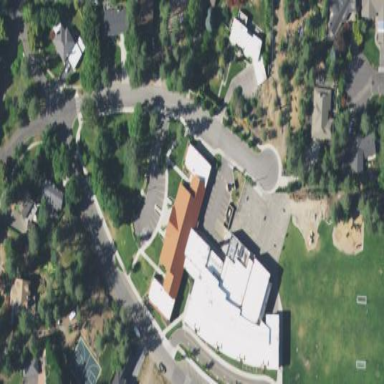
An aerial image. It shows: School.